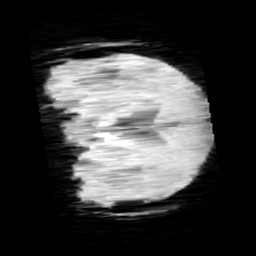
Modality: minIP
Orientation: coronal
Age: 11
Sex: male
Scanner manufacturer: siemens
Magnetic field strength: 3 T
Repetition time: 0.027 s
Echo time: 0.02 s